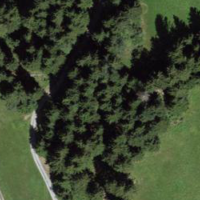
EUNIS habitat code: 44
Species observed at this site:
Clinopodium vulgare